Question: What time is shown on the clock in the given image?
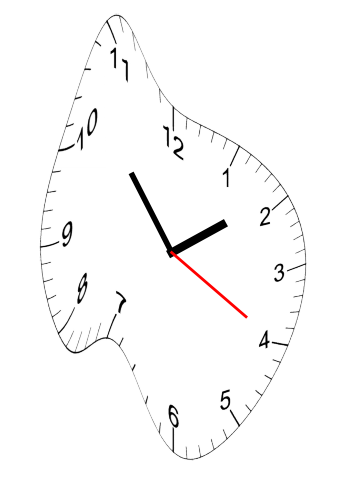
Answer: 01:53:20